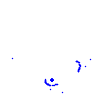
Particle: kaon